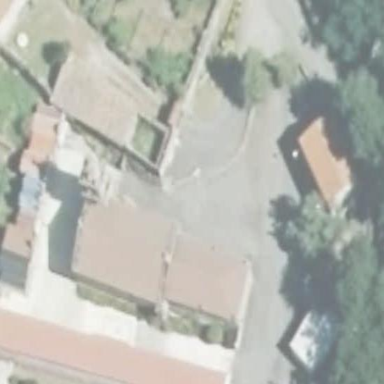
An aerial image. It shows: Church which is place of worship.